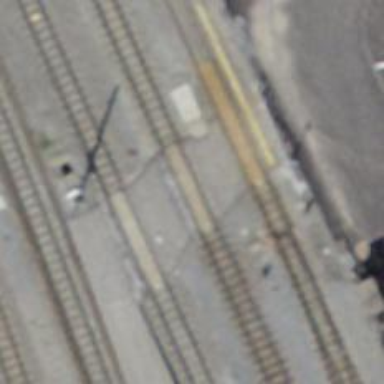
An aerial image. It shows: Level crossing along the railway.